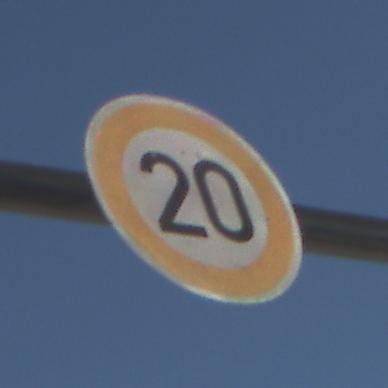
Verkehrszeichen: Geschwindigkeit20
Umgebung: Outdoor, Urban
Tageszeit: MorningAfternoon
Wetter: Clear
Licht: Natural
Jahreszeit: NotSpecified
Kontrast: HighContrast